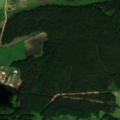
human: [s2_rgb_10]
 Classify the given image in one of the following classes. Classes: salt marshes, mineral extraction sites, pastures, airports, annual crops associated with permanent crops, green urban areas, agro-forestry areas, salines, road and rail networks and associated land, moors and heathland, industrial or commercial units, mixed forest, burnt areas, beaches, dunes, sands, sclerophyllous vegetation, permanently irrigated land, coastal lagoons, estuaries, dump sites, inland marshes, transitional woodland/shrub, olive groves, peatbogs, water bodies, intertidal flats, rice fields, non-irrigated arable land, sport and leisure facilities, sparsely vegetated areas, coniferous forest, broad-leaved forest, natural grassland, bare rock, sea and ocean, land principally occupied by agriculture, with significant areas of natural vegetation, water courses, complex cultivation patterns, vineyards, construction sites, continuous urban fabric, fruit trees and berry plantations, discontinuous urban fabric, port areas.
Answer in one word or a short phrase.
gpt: pastures, land principally occupied by agriculture, with significant areas of natural vegetation, coniferous forest, mixed forest